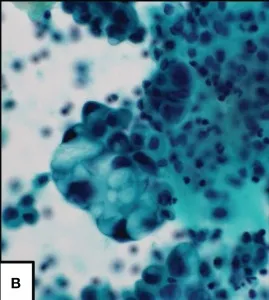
Cytologic preparations of initial pleural effusion which show groups and single malignant cells with morphologic and immunophenotypic findings supportive of lung adenocarcinoma. Hematoxylin, and ,eosin-stained cell block preparation at x400.
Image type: pathology (papanicolaou)